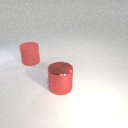
large red metal cylinder in front of large red rubber cylinder